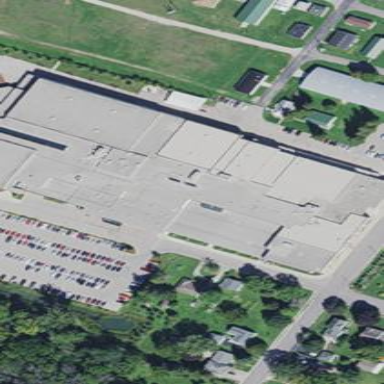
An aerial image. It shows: School building.